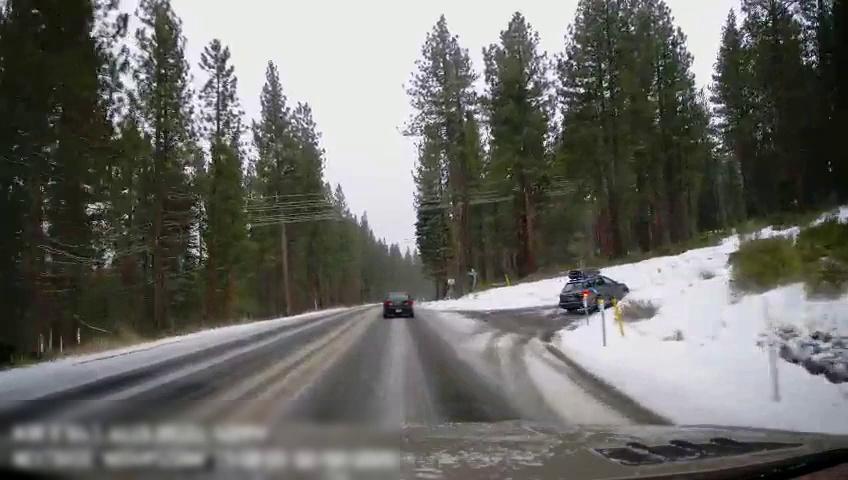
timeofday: Day
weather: Snowy
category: Drivable Space
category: Vehicles | Car
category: Vehicles | Car
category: Traffic | Signs